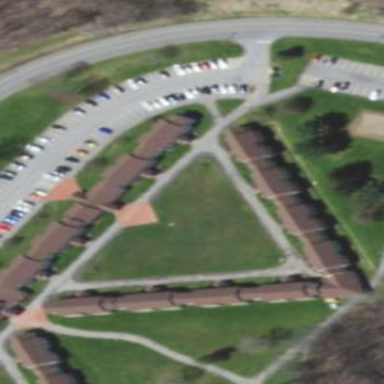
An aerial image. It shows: Dormitory building.